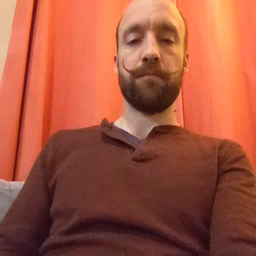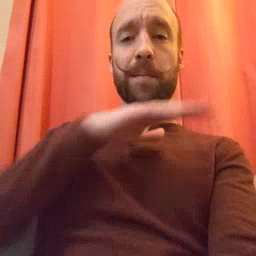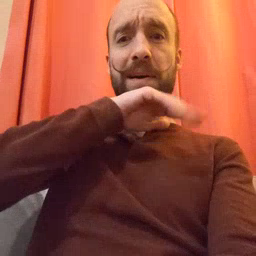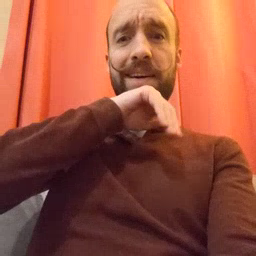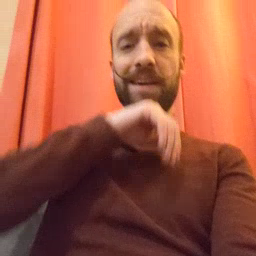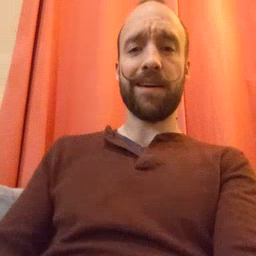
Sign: pig